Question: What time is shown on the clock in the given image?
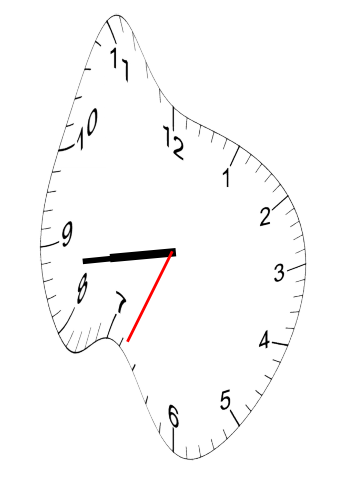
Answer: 08:43:34